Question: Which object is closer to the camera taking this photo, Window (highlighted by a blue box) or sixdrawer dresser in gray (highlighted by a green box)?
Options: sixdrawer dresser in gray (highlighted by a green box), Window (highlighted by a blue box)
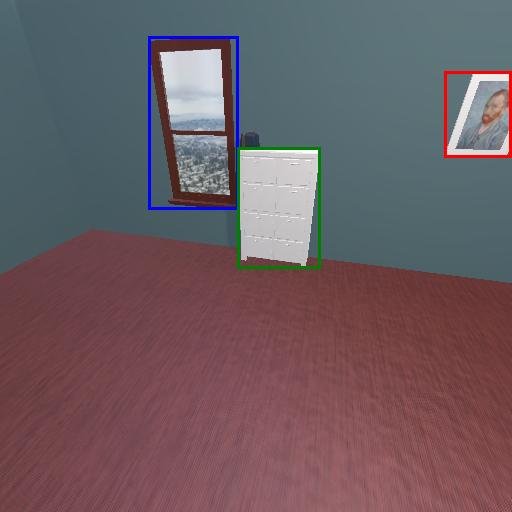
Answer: sixdrawer dresser in gray (highlighted by a green box)